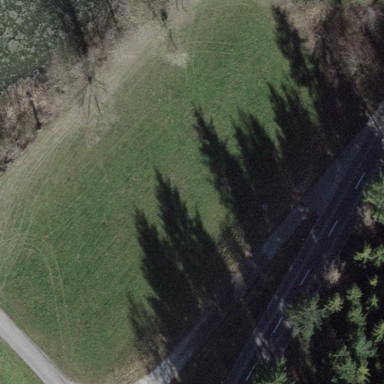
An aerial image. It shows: Area covered with grass.